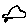
Label: car